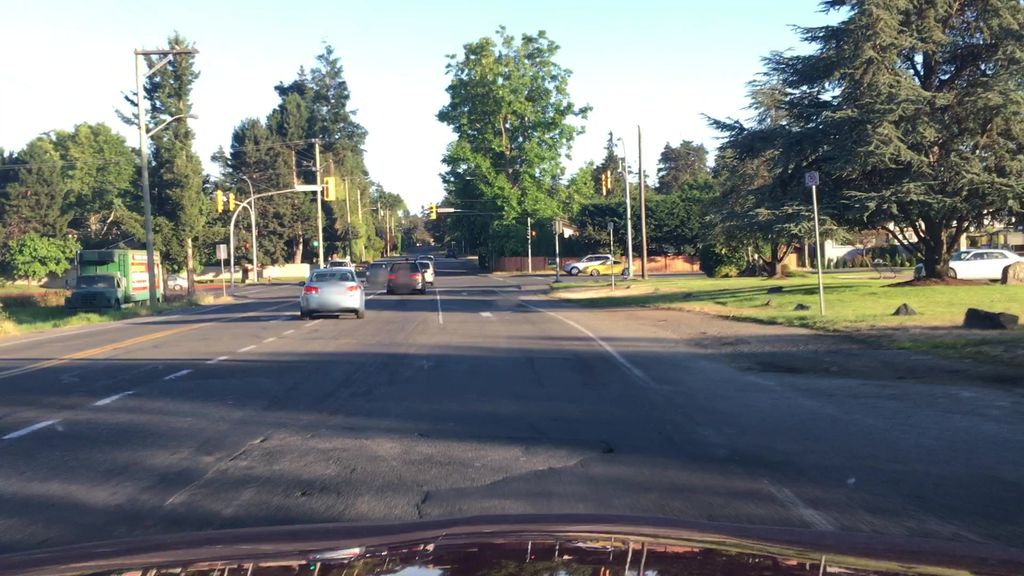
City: victoria